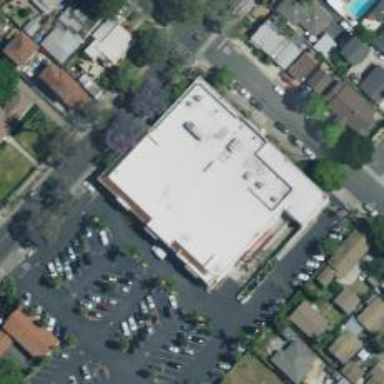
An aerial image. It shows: Supermarket.